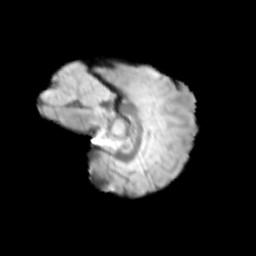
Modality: T2w
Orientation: sagittal
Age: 11
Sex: male
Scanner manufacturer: siemens
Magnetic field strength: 3 T
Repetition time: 3.8 s
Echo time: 0.07 s